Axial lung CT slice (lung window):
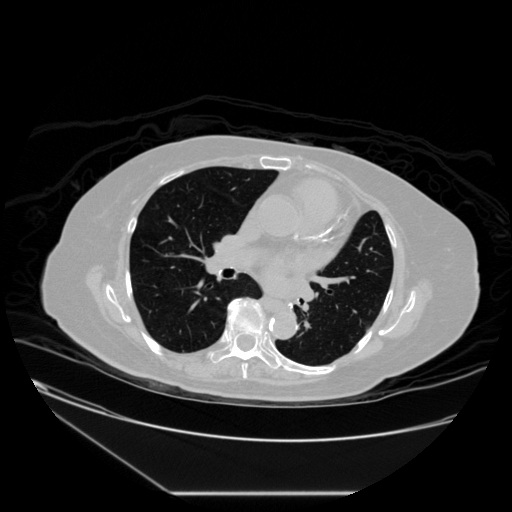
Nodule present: no